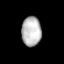
Tissue: prostate
Cell type: T cells
Senescence score: 0.3341
Nuclear area (px): 574
Mean DAPI intensity: 183.798